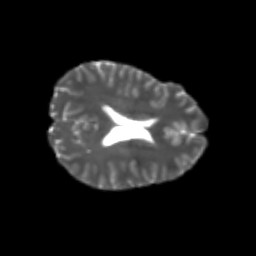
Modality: T2w
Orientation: axial
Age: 26
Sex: female
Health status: healthy
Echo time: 0.074 s